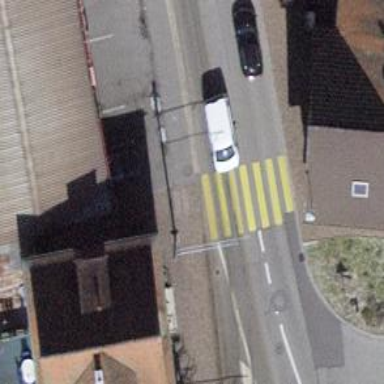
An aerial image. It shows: Crossing for the railway.